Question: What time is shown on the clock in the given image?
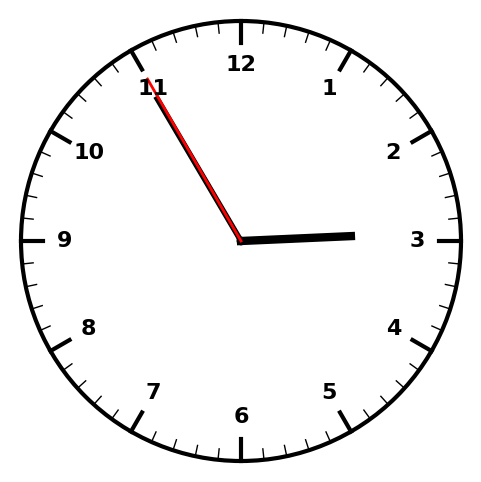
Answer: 02:54:55